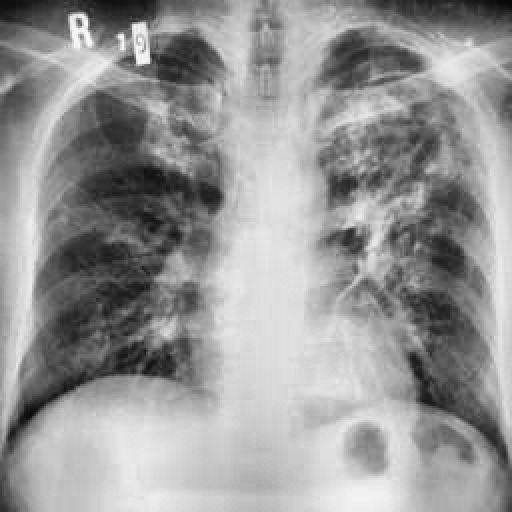
Finding: TUBERCULOSIS